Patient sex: F
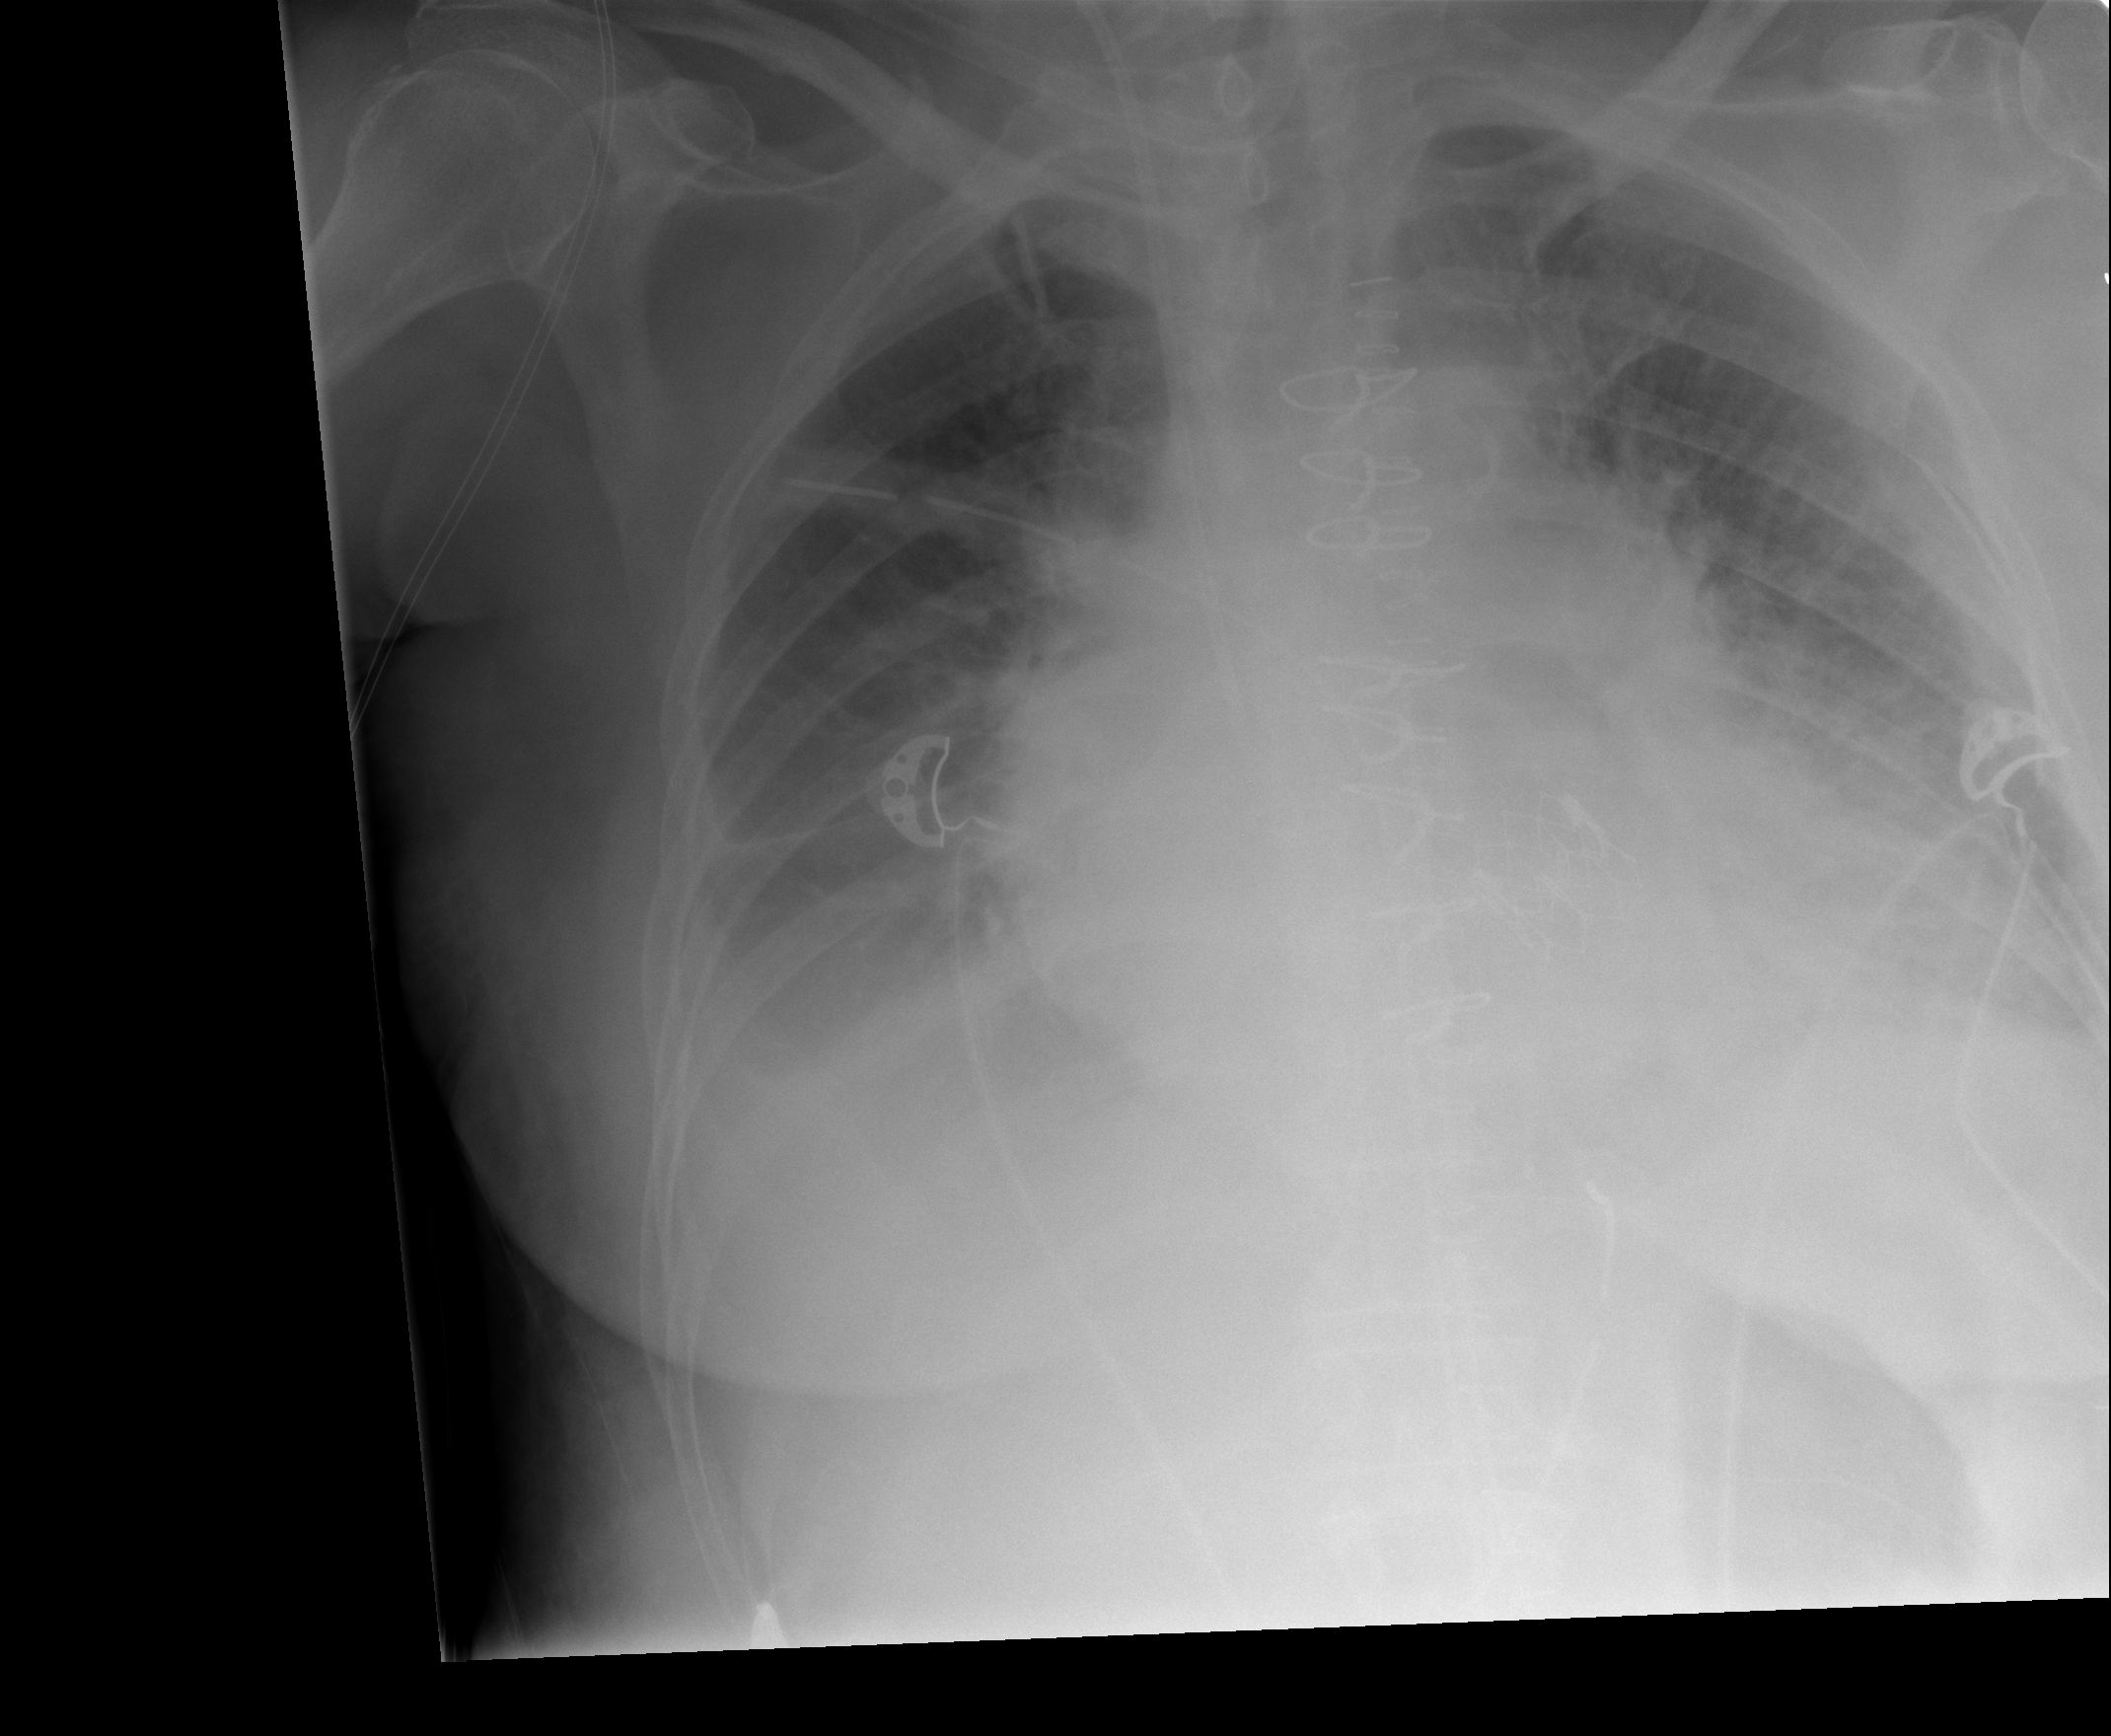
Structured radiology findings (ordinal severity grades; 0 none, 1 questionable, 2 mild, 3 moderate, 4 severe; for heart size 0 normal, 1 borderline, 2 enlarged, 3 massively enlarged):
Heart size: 2
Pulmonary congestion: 2
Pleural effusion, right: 2
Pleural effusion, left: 2
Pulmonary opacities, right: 0
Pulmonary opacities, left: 2
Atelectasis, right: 2
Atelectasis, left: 2